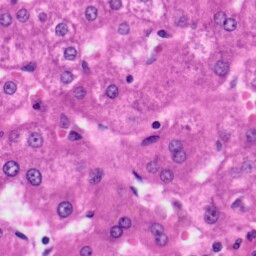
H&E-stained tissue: Liver